Question:
I have a list of categories with sub categories. The user can select only one sub category from a category. I want to show the selected sub categories in an output div which has a remove icon, when clicking on remove it should be removed from the output list and also uncheck the same sub category.....
'''
<div class="category-output">
<ul>
</ul>
</div>
<ul class="main-category-check">
<li>
<p>
<label>
<input type="checkbox" class="filled-in categoryCheck"
name="season2" />
<span>Category 1</span>
</label>
</p>
<ul class="sub-category-check">
<li>
<p>
<label>
<input type="checkbox" class="filled-in"
name="season2" />
<span>Sub Category 1</span>
</label>
</p>
</li>
<li>
<p>
<label>
<input type="checkbox" class="filled-in"
name="season2" />
<span>Sub Category 2</span>
</label>
</p>
</li>
<li>
<p>
<label>
<input type="checkbox" class="filled-in"
name="season2" />
<span>Sub Category 2</span>
</label>
</p>
</li>
<li>
<p>
<label>
<input type="checkbox" class="filled-in"
name="season2" />
<span>Sub Category 2</span>
</label>
</p>
</li>
<li>
<p>
<label>
<input type="checkbox" class="filled-in"
name="season2" />
<span>Sub Category 2</span>
</label>
</p>
</li>
</ul>
</li>
<li>
<p>
<label>
<input type="checkbox" class="filled-in categoryCheck"
name="season2" />
<span>Category 2</span>
</label>
</p>
<ul class="sub-category-check">
<li>
<p>
<label>
<input type="checkbox" class="filled-in"
name="season2" />
<span>Sub Category 1</span>
</label>
</p>
</li>
<li>
<p>
<label>
<input type="checkbox" class="filled-in"
name="season2" />
<span>Sub Category 2</span>
</label>
</p>
</li>
</ul>
</li>
<li>
<p>
<label>
<input type="checkbox" class="filled-in categoryCheck"
name="season2" />
<span>Category 3</span>
</label>
</p>
<ul class="sub-category-check">
<li>
<p>
<label>
<input type="checkbox" class="filled-in"
name="season2" />
<span>Sub Category 1</span>
</label>
</p>
</li>
<li>
<p>
<label>
<input type="checkbox" class="filled-in"
name="season2" />
<span>Sub Category 2</span>
</label>
</p>
</li>
</ul>
</li>
</ul>
$('.sub-category-check li input').click(function () {
if ($(this).is(':checked')) {
$(this).parents('p').parent().siblings().find('input').prop('checked', false).attr('disabled', true);
var Check1 = $(this).siblings('span').text();
$('.category-output ul').append('<li class="chip">' + Check1 + '<i class="close material-icons">close</i>' + '</li>');
}
else {
$(this).parents('p').parent().siblings().find('input').attr('disabled', false);
$('.category-output ul li').remove();
//$('.category-output ul').append('<li class="chip">' + Check1 + '<i class="close material-icons">close</i>' + '</li>');
}
}
);
'''
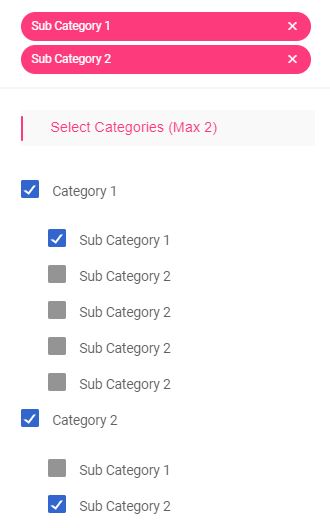
Answer: replace this script with this. it will work as per your requirement.
'''
function remove(a,b)
{
var x = document.getElementsByClassName("sub-category-check");
var r = x[b].querySelectorAll('input[name="season2"]');
for(let j=0; j< r.length; j++){
if(r[j].checked == true)
{
r[j].checked = false;
}else
{
r[j].disabled = false;
}
}
$(a).parent('li').remove();
}
$('.sub-category-check li input').click(function () {
if ($(this).is(':checked')) {
$(this).parents('p').parent().siblings().find('input').prop('checked', false).attr('disabled', true);
var Check1 = $(this).siblings('span').text();
var main_cat = $.trim($(this).parents().parent('li')[0]['children'][0].innerText);
var cat = main_cat.replace(/ /g,"_");
var cnt = cat.split("_");
cnt = cnt[1] - 1;
$('.category-output ul').append("<li class='chip_"+cat+"'>" + Check1 + "<i class='close material-icons' onclick='remove(this,"+cnt+")'>close</i>" + "</li>");
}
else {
$(this).parents('p').parent().siblings().find('input').attr('disabled', false);
var main_cat = $.trim($(this).parents().parent('li')[0]['children'][0].innerText);
var cat = main_cat.replace(/ /g,"_");
$('.category-output ul li.chip_'+cat).remove();
//$('.category-output ul').append('<li class="chip">' + Check1 + '<i class="close material-icons">close</i>' + '</li>');
}
}
);
'''
'''
<script src="https://cdnjs.cloudflare.com/ajax/libs/jquery/3.3.1/jquery.min.js"></script>
<div class="category-output">
<ul>
</ul>
</div>
<ul class="main-category-check">
<li>
<p>
<label>
<input type="checkbox" class="filled-in categoryCheck"
name="season2" />
<span>Category 1</span>
</label>
</p>
<ul class="sub-category-check">
<li>
<p>
<label>
<input type="checkbox" class="filled-in"
name="season2" />
<span>Sub Category 1</span>
</label>
</p>
</li>
<li>
<p>
<label>
<input type="checkbox" class="filled-in"
name="season2" />
<span>Sub Category 2</span>
</label>
</p>
</li>
<li>
<p>
<label>
<input type="checkbox" class="filled-in"
name="season2" />
<span>Sub Category 2</span>
</label>
</p>
</li>
<li>
<p>
<label>
<input type="checkbox" class="filled-in"
name="season2" />
<span>Sub Category 2</span>
</label>
</p>
</li>
<li>
<p>
<label>
<input type="checkbox" class="filled-in"
name="season2" />
<span>Sub Category 2</span>
</label>
</p>
</li>
</ul>
</li>
<li>
<p>
<label>
<input type="checkbox" class="filled-in categoryCheck"
name="season2" />
<span>Category 2</span>
</label>
</p>
<ul class="sub-category-check">
<li>
<p>
<label>
<input type="checkbox" class="filled-in"
name="season2" />
<span>Sub Category 1</span>
</label>
</p>
</li>
<li>
<p>
<label>
<input type="checkbox" class="filled-in"
name="season2" />
<span>Sub Category 2</span>
</label>
</p>
</li>
</ul>
</li>
<li>
<p>
<label>
<input type="checkbox" class="filled-in categoryCheck"
name="season2" />
<span>Category 3</span>
</label>
</p>
<ul class="sub-category-check">
<li>
<p>
<label>
<input type="checkbox" class="filled-in"
name="season2" />
<span>Sub Category 1</span>
</label>
</p>
</li>
<li>
<p>
<label>
<input type="checkbox" class="filled-in"
name="season2" />
<span>Sub Category 2</span>
</label>
</p>
</li>
</ul>
</li>
</ul>
'''